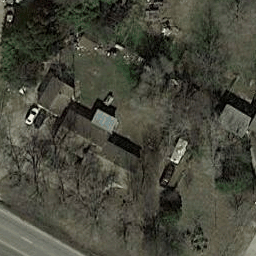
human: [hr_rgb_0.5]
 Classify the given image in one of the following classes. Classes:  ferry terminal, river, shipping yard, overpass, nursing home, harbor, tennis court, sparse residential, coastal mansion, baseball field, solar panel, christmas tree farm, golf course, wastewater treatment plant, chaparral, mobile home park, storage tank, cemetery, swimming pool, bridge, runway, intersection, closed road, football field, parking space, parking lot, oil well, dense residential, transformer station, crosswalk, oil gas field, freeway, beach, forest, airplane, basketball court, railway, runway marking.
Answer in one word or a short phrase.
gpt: sparse residential